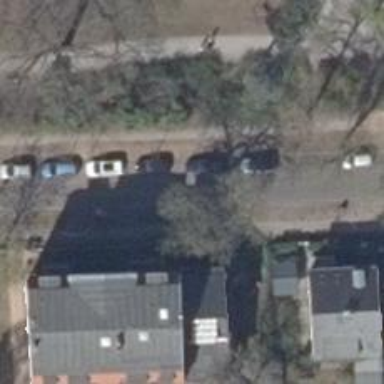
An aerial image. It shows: Residential road with separate sidewalks on both sides. Parking is parallel on the left side of the street and is on-street.